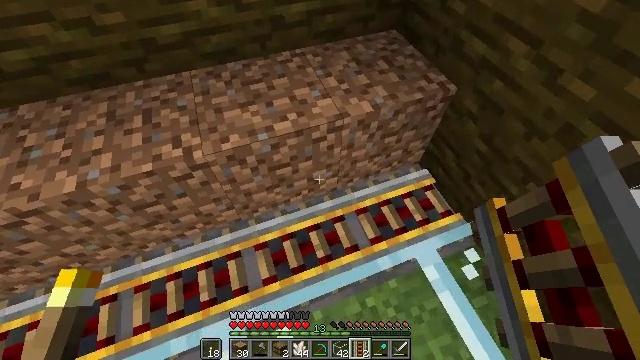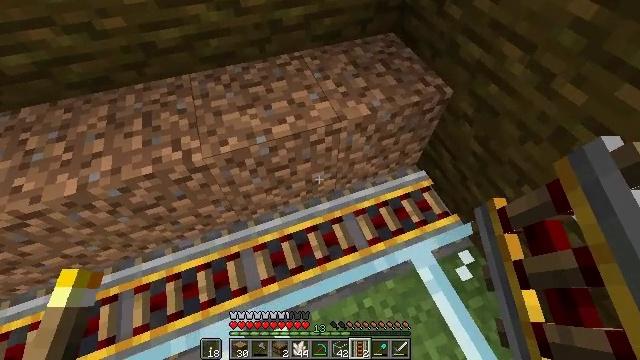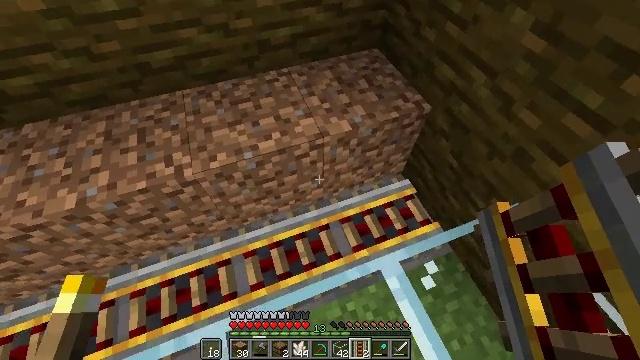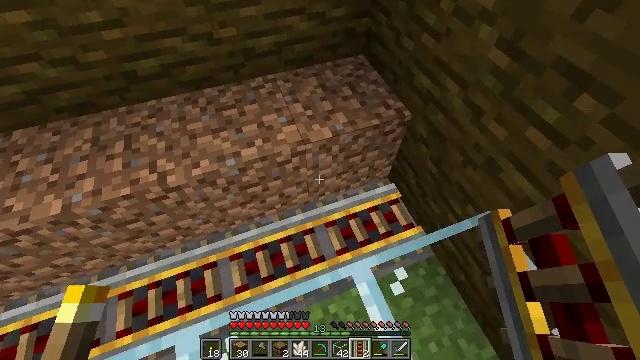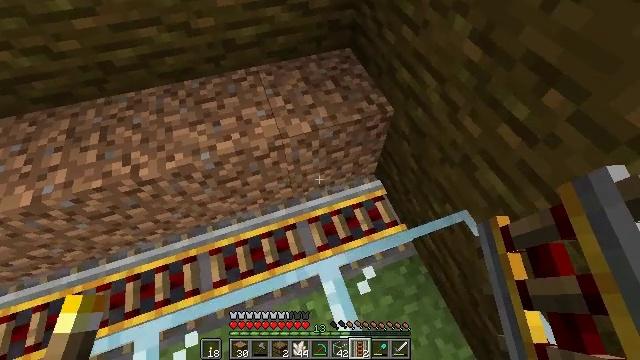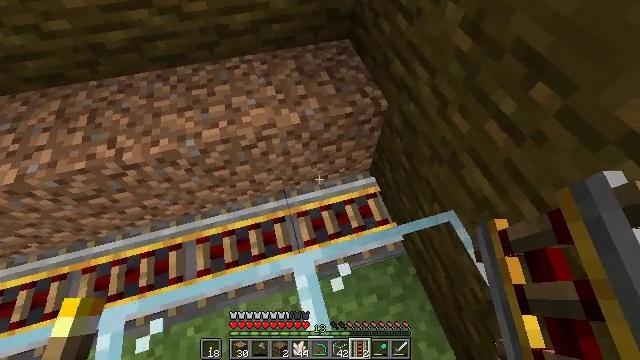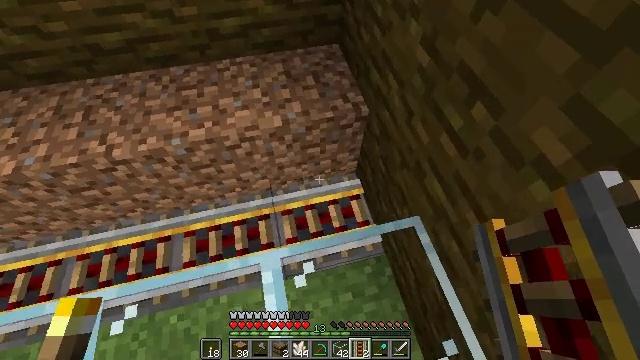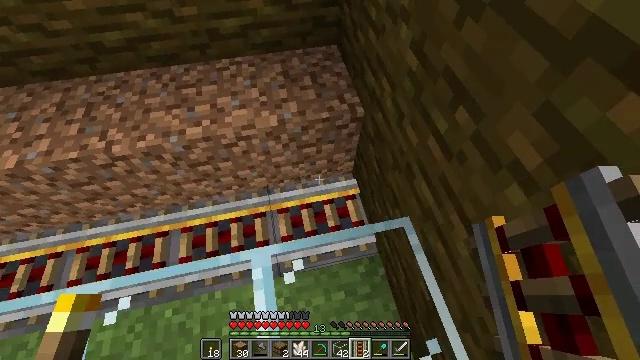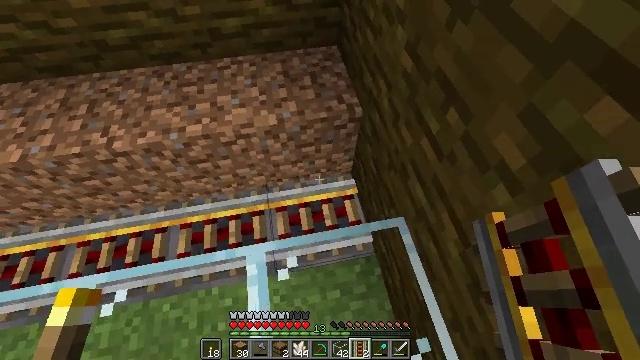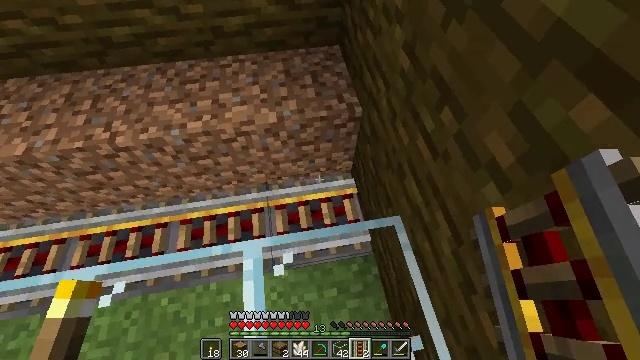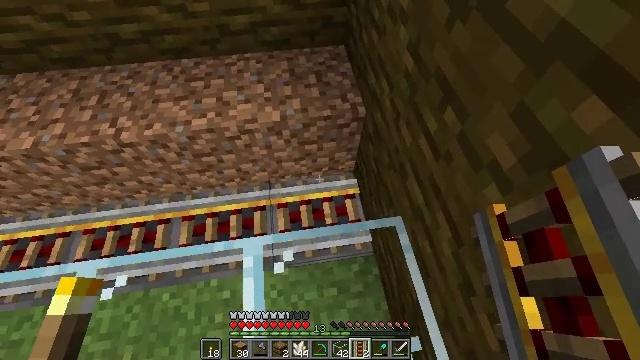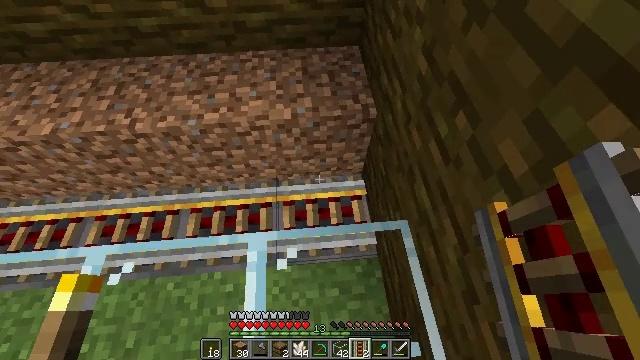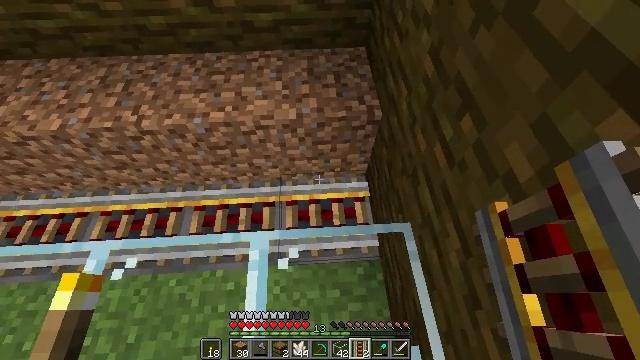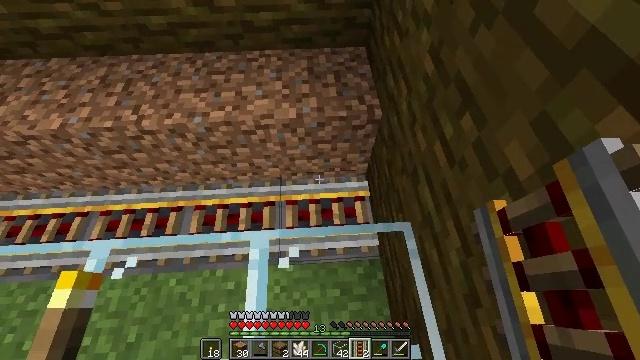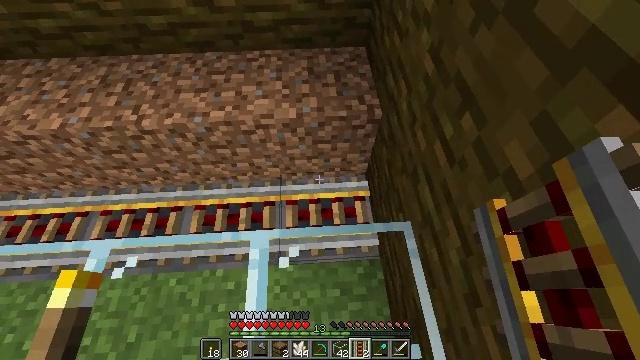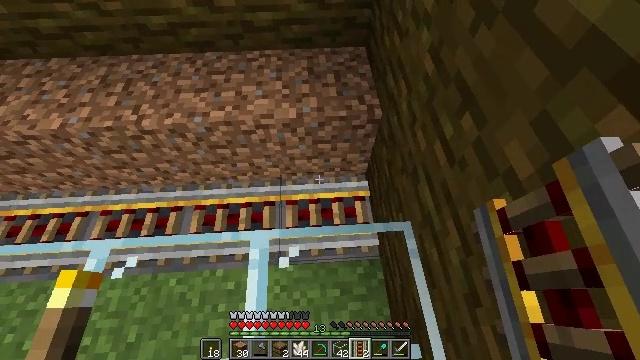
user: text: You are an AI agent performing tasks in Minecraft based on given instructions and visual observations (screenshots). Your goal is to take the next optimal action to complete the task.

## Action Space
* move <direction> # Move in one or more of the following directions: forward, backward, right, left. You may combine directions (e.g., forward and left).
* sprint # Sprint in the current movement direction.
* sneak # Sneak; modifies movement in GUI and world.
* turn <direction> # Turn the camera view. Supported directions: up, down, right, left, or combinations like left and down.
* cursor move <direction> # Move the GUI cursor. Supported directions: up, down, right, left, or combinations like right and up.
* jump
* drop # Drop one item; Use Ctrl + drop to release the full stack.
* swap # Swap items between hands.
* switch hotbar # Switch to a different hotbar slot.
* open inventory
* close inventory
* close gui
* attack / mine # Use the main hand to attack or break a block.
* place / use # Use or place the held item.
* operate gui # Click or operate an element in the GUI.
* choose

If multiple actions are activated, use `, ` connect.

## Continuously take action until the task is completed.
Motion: motion action
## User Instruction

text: Harvest the jungle log from the tree trunk.
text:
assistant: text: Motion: move right
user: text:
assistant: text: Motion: move right
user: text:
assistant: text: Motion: move right
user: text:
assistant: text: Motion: move right, turn left
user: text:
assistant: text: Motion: move right, turn left
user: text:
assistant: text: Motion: turn left
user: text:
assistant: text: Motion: turn left
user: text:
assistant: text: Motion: turn left
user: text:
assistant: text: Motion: turn left
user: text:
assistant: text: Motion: turn left
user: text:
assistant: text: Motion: turn left
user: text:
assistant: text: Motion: turn left
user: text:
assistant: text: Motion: no_op
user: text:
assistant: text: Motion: no_op
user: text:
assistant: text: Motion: no_op
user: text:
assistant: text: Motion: no_op
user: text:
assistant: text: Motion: no_op
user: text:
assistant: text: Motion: no_op
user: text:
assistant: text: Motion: no_op
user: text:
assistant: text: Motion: no_op
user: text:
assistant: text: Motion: no_op
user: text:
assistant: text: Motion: no_op
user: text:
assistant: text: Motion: no_op
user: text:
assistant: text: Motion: no_op
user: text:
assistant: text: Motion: no_op
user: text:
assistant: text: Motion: no_op
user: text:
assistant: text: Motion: no_op
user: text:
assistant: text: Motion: no_op
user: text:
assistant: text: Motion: no_op
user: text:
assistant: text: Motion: no_op